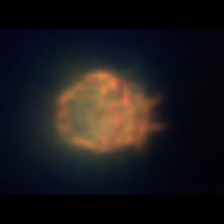
Taxon: Ciliates
Group: Other